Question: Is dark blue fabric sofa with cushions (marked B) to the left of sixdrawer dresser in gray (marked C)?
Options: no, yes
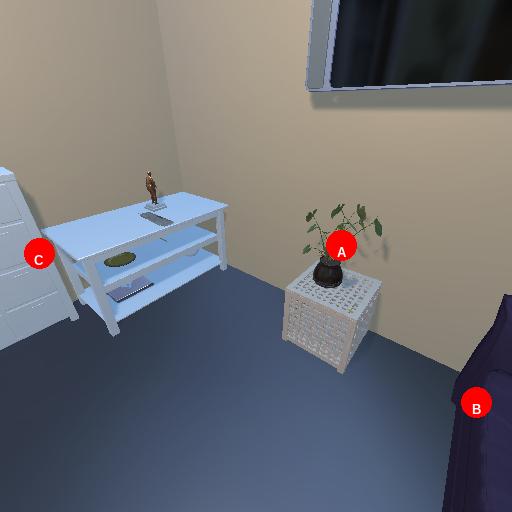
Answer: no